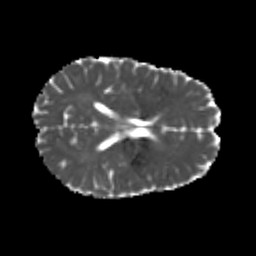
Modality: MD
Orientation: axial
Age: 25
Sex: female
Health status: healthy
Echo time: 0.074 s